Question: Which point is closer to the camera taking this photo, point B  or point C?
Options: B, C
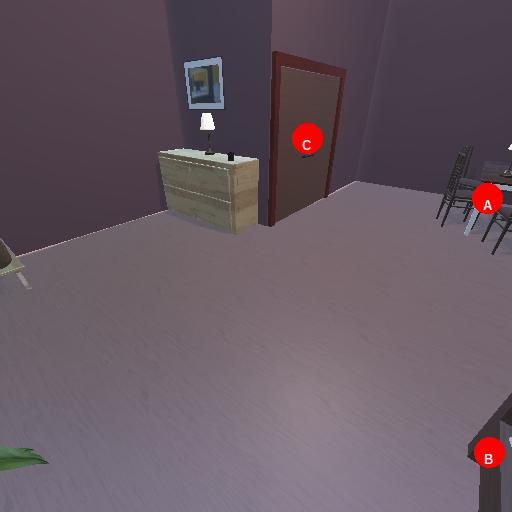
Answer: B